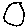
Label: moon